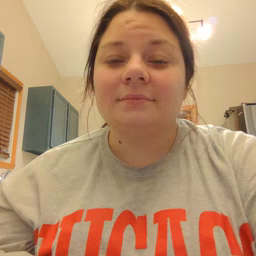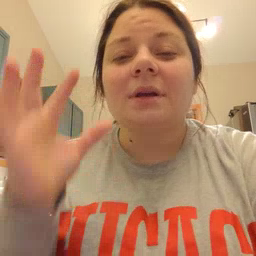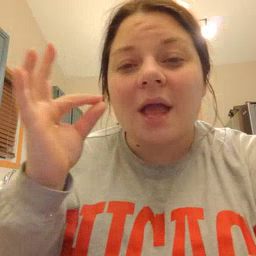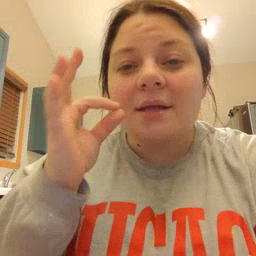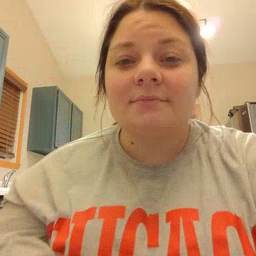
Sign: cat